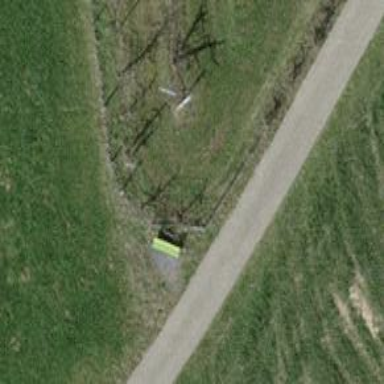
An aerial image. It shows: Bench for seating.